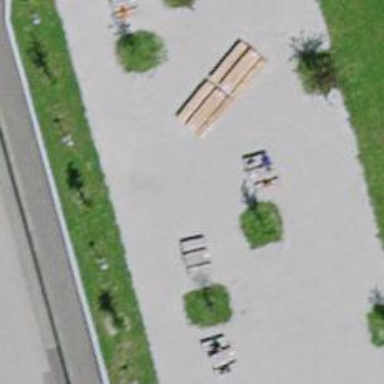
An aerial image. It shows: Picnic table located in leisure land area.